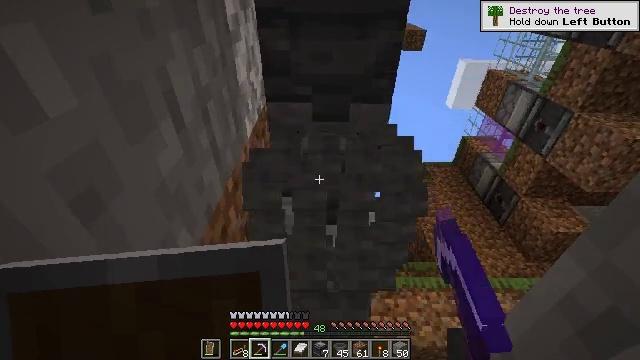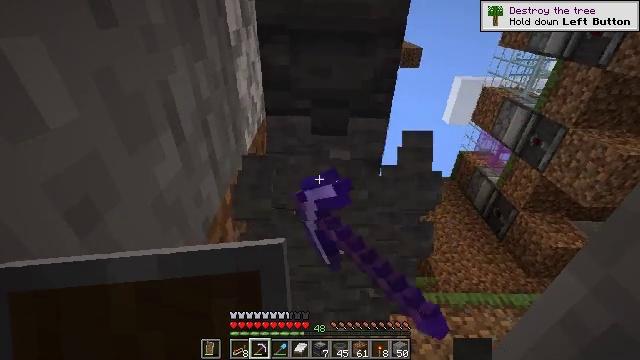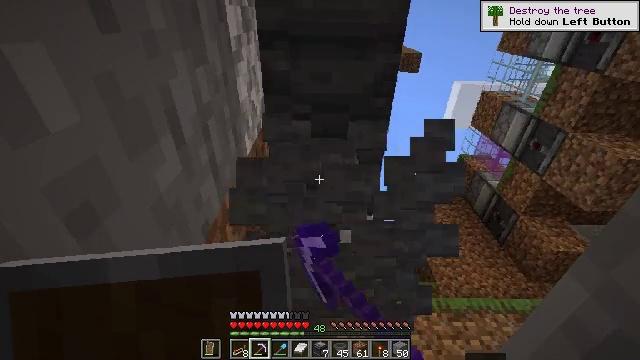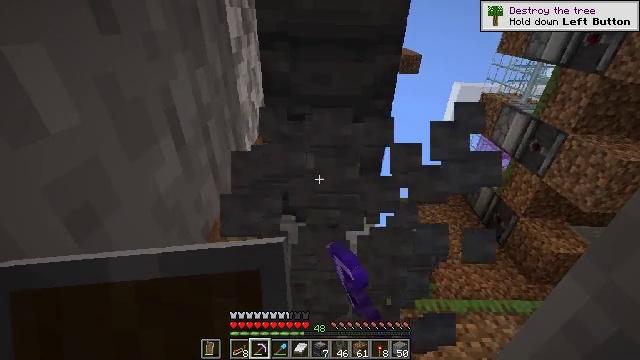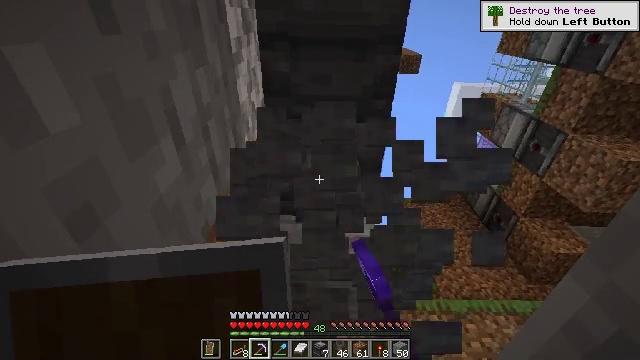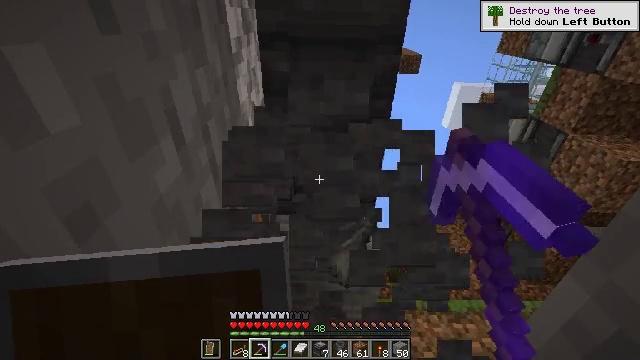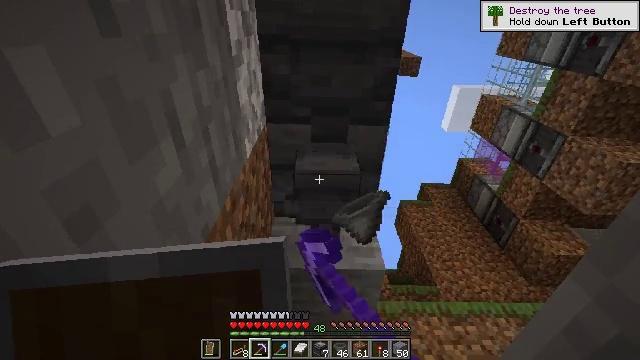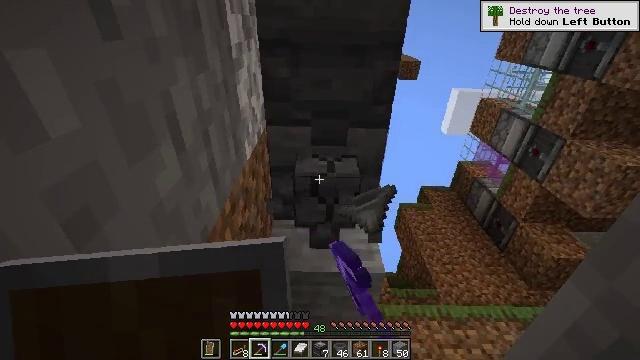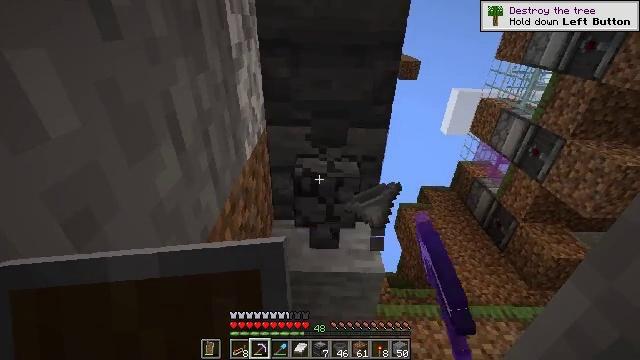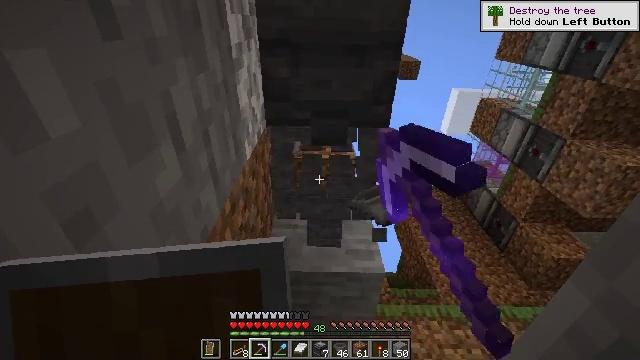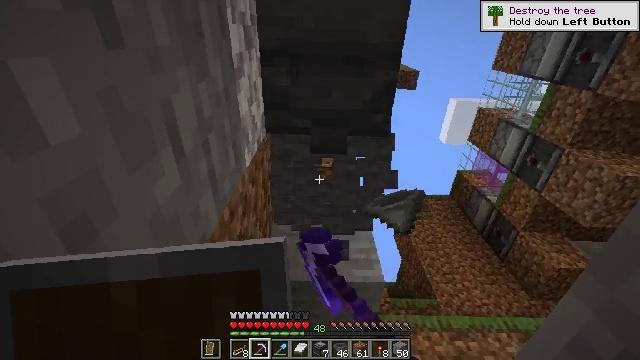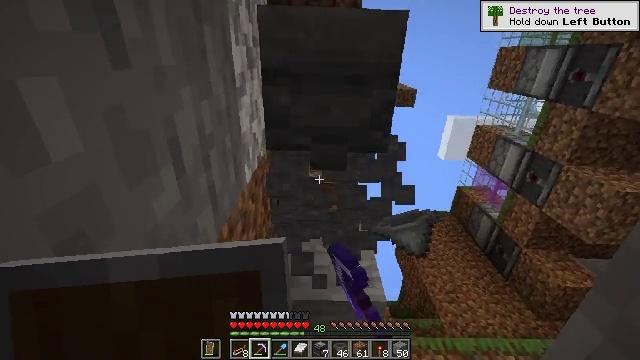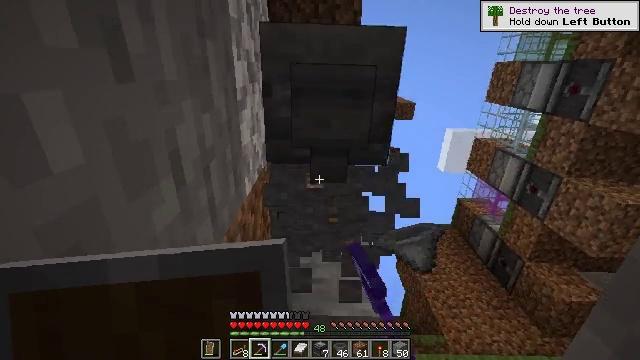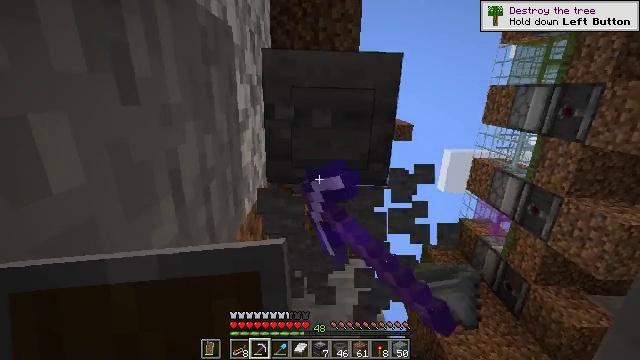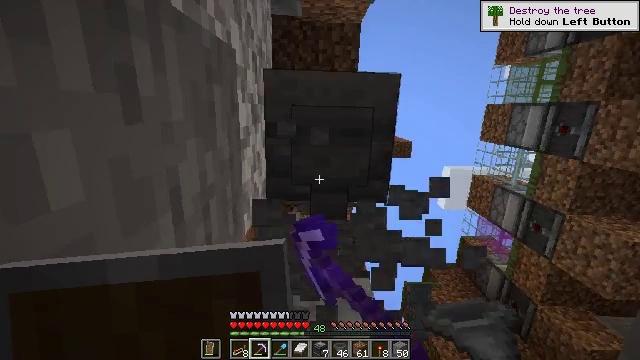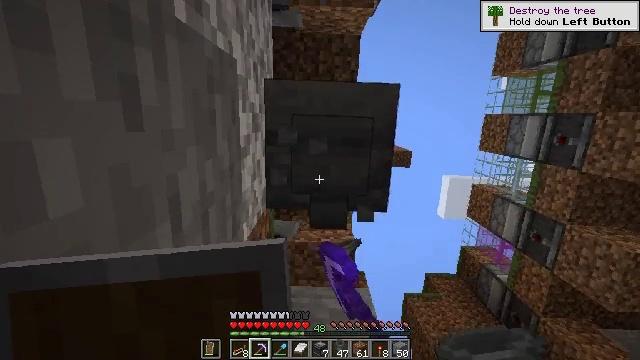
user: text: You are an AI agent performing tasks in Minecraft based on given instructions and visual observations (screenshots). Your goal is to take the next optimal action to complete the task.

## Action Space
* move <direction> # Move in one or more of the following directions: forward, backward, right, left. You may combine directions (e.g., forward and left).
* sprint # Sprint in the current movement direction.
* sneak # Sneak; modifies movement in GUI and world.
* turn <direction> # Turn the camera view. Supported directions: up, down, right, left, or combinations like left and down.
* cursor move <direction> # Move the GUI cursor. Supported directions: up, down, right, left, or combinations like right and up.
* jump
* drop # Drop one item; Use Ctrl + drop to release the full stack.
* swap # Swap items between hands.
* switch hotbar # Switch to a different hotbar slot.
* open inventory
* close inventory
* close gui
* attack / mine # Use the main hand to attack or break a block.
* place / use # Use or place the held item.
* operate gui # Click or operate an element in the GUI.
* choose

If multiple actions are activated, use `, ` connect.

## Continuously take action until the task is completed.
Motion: motion action
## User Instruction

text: Mine the hopper to collect it.
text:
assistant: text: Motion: turn up, attack / mine
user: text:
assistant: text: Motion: attack / mine
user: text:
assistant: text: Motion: attack / mine
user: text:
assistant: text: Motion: attack / mine
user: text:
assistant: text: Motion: attack / mine
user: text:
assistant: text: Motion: attack / mine
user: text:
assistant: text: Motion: attack / mine
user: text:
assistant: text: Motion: attack / mine
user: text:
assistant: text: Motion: attack / mine
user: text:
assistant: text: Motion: turn up, attack / mine
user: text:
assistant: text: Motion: turn up, attack / mine
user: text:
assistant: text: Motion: turn up, attack / mine
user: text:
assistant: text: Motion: turn up, attack / mine
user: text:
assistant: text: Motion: turn up, attack / mine
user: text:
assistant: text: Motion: turn up, attack / mine
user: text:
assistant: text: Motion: attack / mine
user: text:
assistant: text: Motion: attack / mine
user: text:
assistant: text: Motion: attack / mine
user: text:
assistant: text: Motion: attack / mine
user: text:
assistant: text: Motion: attack / mine
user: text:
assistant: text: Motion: attack / mine
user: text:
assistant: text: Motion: no_op
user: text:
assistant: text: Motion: no_op